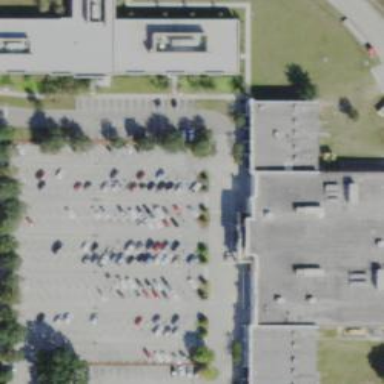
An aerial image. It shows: Parking space is available.